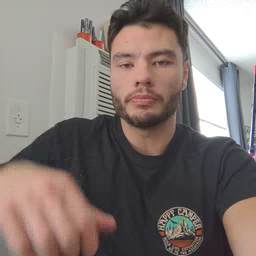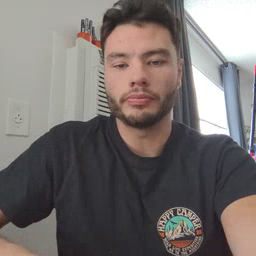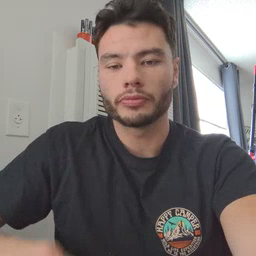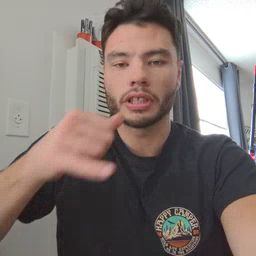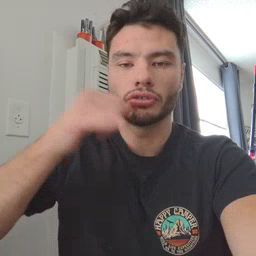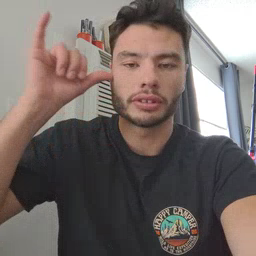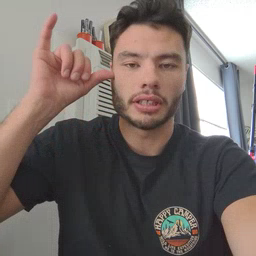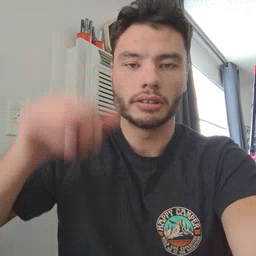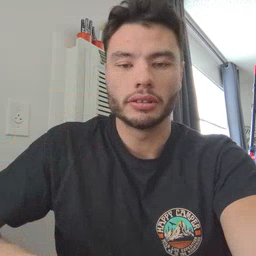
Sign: yesterday